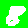
Digit: 8